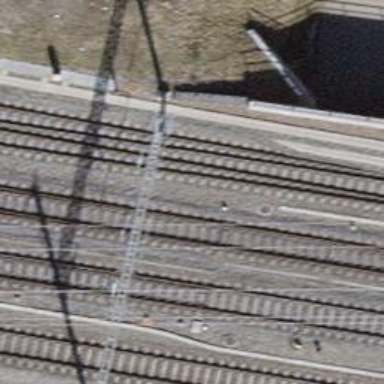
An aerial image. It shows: Railway switch.